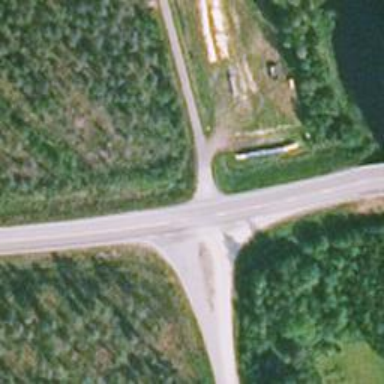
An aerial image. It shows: Tertiary road.